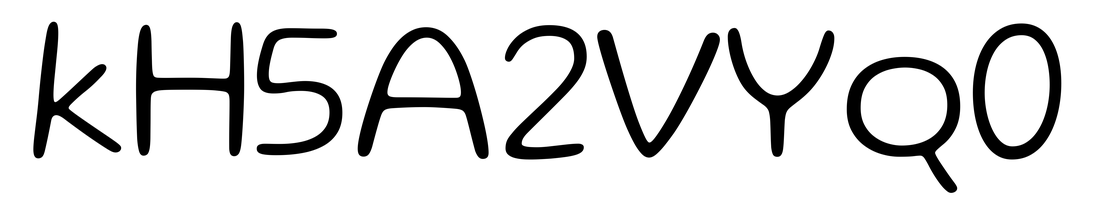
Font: Gluten_ExtraLight